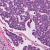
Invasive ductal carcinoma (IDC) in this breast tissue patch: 1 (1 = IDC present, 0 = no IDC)